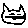
Label: cat